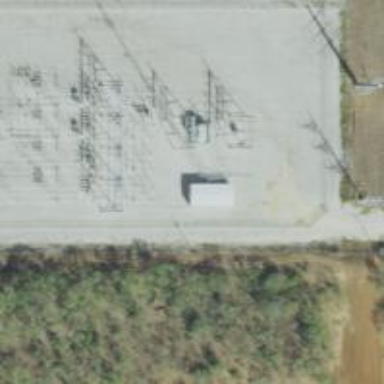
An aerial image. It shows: Power tower.